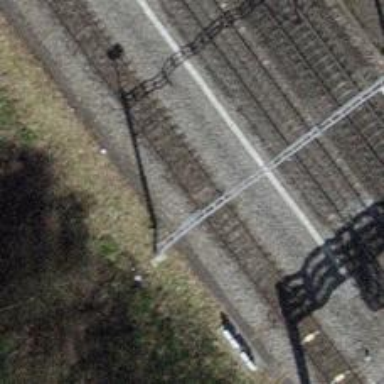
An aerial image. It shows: Railway track with electrified contact lines. This is siding track.